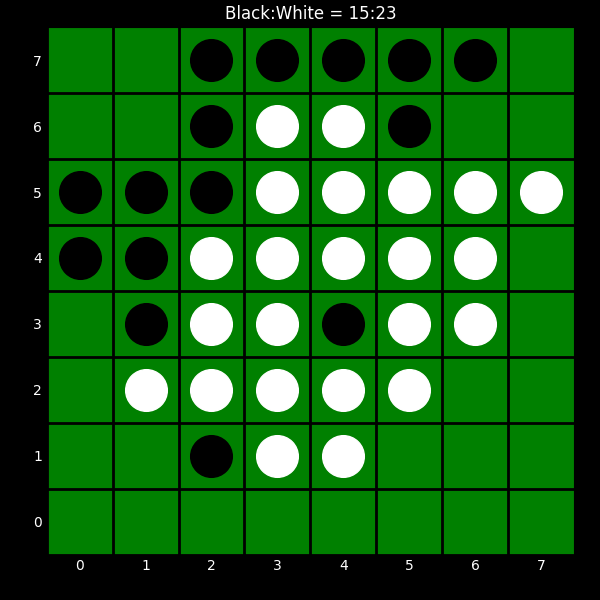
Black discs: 15
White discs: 23